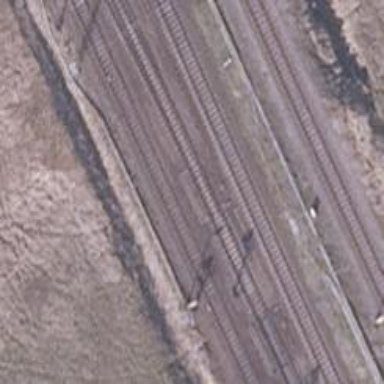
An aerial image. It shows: Railway with electrified contact lines.